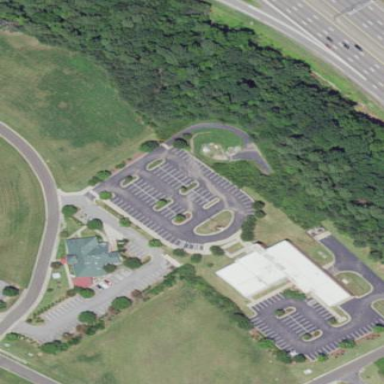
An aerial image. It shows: Parking area with asphalt surface.